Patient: sex M, age 60
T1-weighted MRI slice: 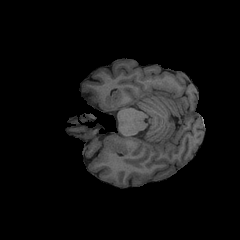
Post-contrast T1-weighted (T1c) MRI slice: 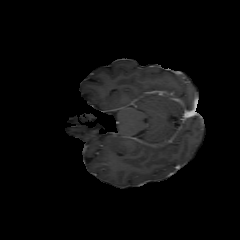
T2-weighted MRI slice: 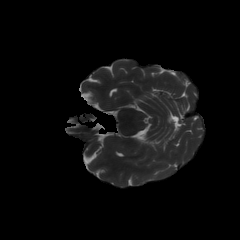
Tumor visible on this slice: no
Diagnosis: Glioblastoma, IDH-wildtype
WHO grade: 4